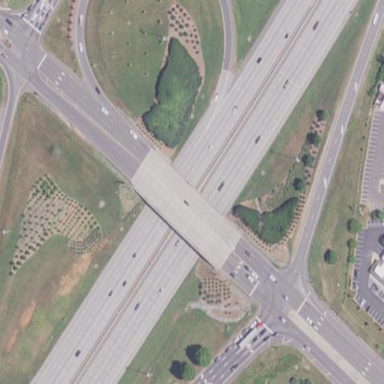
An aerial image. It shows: Man-made bridge.